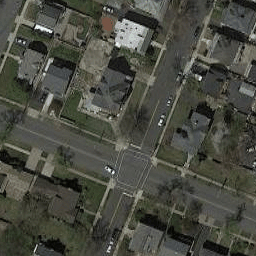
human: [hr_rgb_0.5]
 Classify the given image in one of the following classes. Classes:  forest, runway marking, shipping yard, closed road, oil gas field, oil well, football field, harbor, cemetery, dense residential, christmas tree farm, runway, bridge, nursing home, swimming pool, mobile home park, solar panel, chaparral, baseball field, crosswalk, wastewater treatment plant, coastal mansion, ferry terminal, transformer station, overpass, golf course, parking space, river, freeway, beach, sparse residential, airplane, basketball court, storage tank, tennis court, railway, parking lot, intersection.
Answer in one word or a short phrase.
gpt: intersection